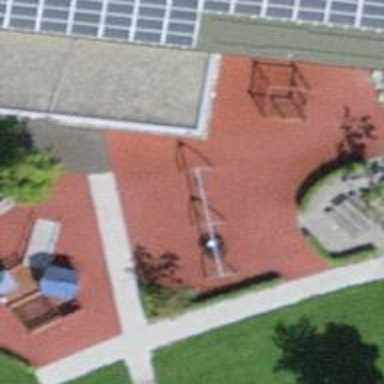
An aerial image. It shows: Playground area for leisure activities on the land.